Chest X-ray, AP view. Patient: 61 years old, sex M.
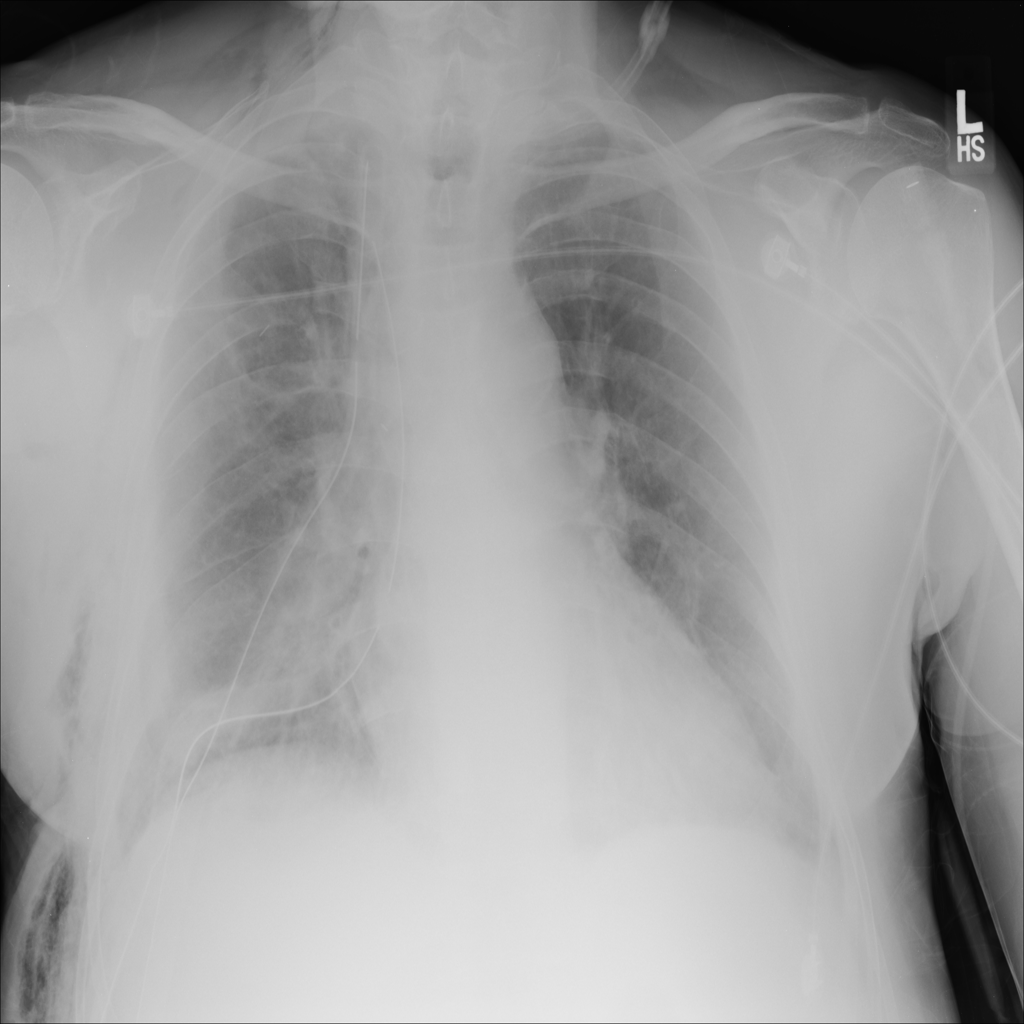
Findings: No Finding